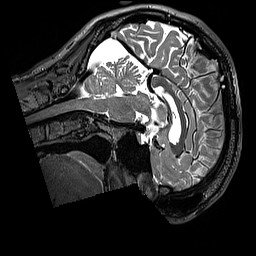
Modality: T2w
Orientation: sagittal
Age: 26
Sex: male
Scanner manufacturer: siemens
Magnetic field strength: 3 T
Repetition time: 3.2 s
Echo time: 0.408 s